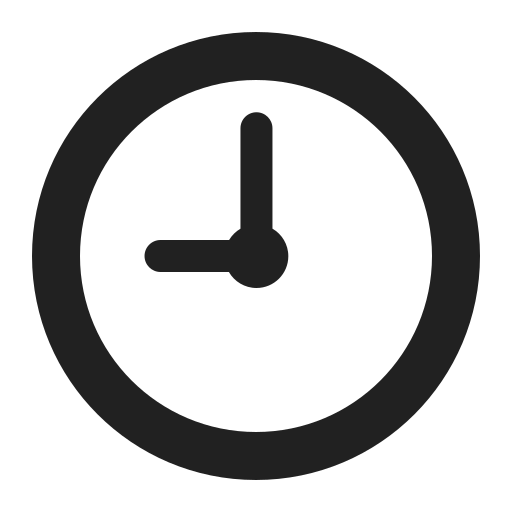
nine oclock high contrast